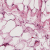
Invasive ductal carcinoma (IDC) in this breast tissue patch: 0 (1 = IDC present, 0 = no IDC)